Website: home-depot
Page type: delivery-shipping
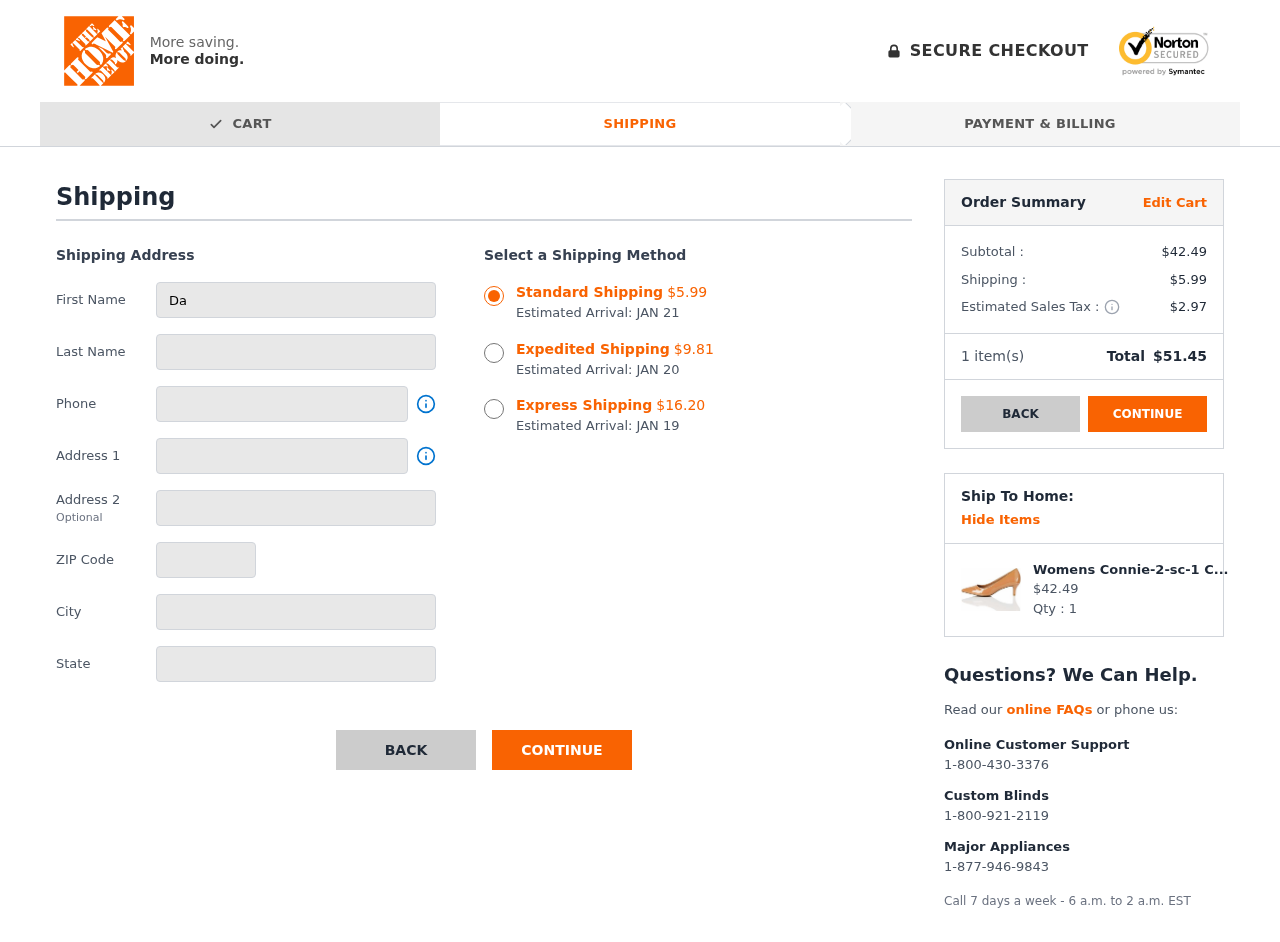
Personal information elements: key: PII_CITY
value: North Andrew
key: PII_FIRSTNAME
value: Daniel
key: PII_LASTNAME
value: Walker
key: PII_PHONE
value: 4319925000
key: PII_POSTCODE
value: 23845
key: PII_STATE
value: PW
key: PII_STREET
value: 073 Davis Fords
Product elements: key: PRODUCT1_NAME
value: Womens Connie-2-sc-1 Closed Toe Heels
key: PRODUCT1_PRICE
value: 42.49
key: PRODUCT1_QUANTITY
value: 1
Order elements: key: ORDER_SHIPPING_COST_STANDARD
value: $5.99
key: ORDER_DELIVERY_DATE
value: JAN 21
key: ORDER_SHIPPING_COST_EXPEDITED
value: $9.81
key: ORDER_DELIVERY_DATE_EXPEDITED
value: JAN 20
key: ORDER_SHIPPING_COST_EXPRESS
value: $16.20
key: ORDER_DELIVERY_DATE_EXPRESS
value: JAN 19
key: ORDER_SUBTOTAL
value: $42.49
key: ORDER_SHIPPING_COST
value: $5.99
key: ORDER_TAX
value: $2.97
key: ORDER_NUM_ITEMS
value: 1
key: ORDER_TOTAL
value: $51.45